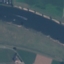
Land use / land cover: River